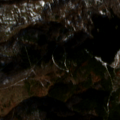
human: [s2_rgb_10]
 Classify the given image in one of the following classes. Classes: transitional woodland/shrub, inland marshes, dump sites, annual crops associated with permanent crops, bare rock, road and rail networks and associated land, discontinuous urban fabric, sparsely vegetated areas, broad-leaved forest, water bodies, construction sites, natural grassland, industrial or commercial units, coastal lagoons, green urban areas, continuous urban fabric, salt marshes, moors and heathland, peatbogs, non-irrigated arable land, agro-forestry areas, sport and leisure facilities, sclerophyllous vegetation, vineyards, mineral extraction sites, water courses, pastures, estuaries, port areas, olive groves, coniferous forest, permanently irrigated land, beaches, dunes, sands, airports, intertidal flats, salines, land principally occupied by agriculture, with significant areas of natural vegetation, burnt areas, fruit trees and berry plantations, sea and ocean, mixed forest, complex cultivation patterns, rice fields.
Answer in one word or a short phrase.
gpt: land principally occupied by agriculture, with significant areas of natural vegetation, broad-leaved forest, coniferous forest, mixed forest, transitional woodland/shrub